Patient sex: M
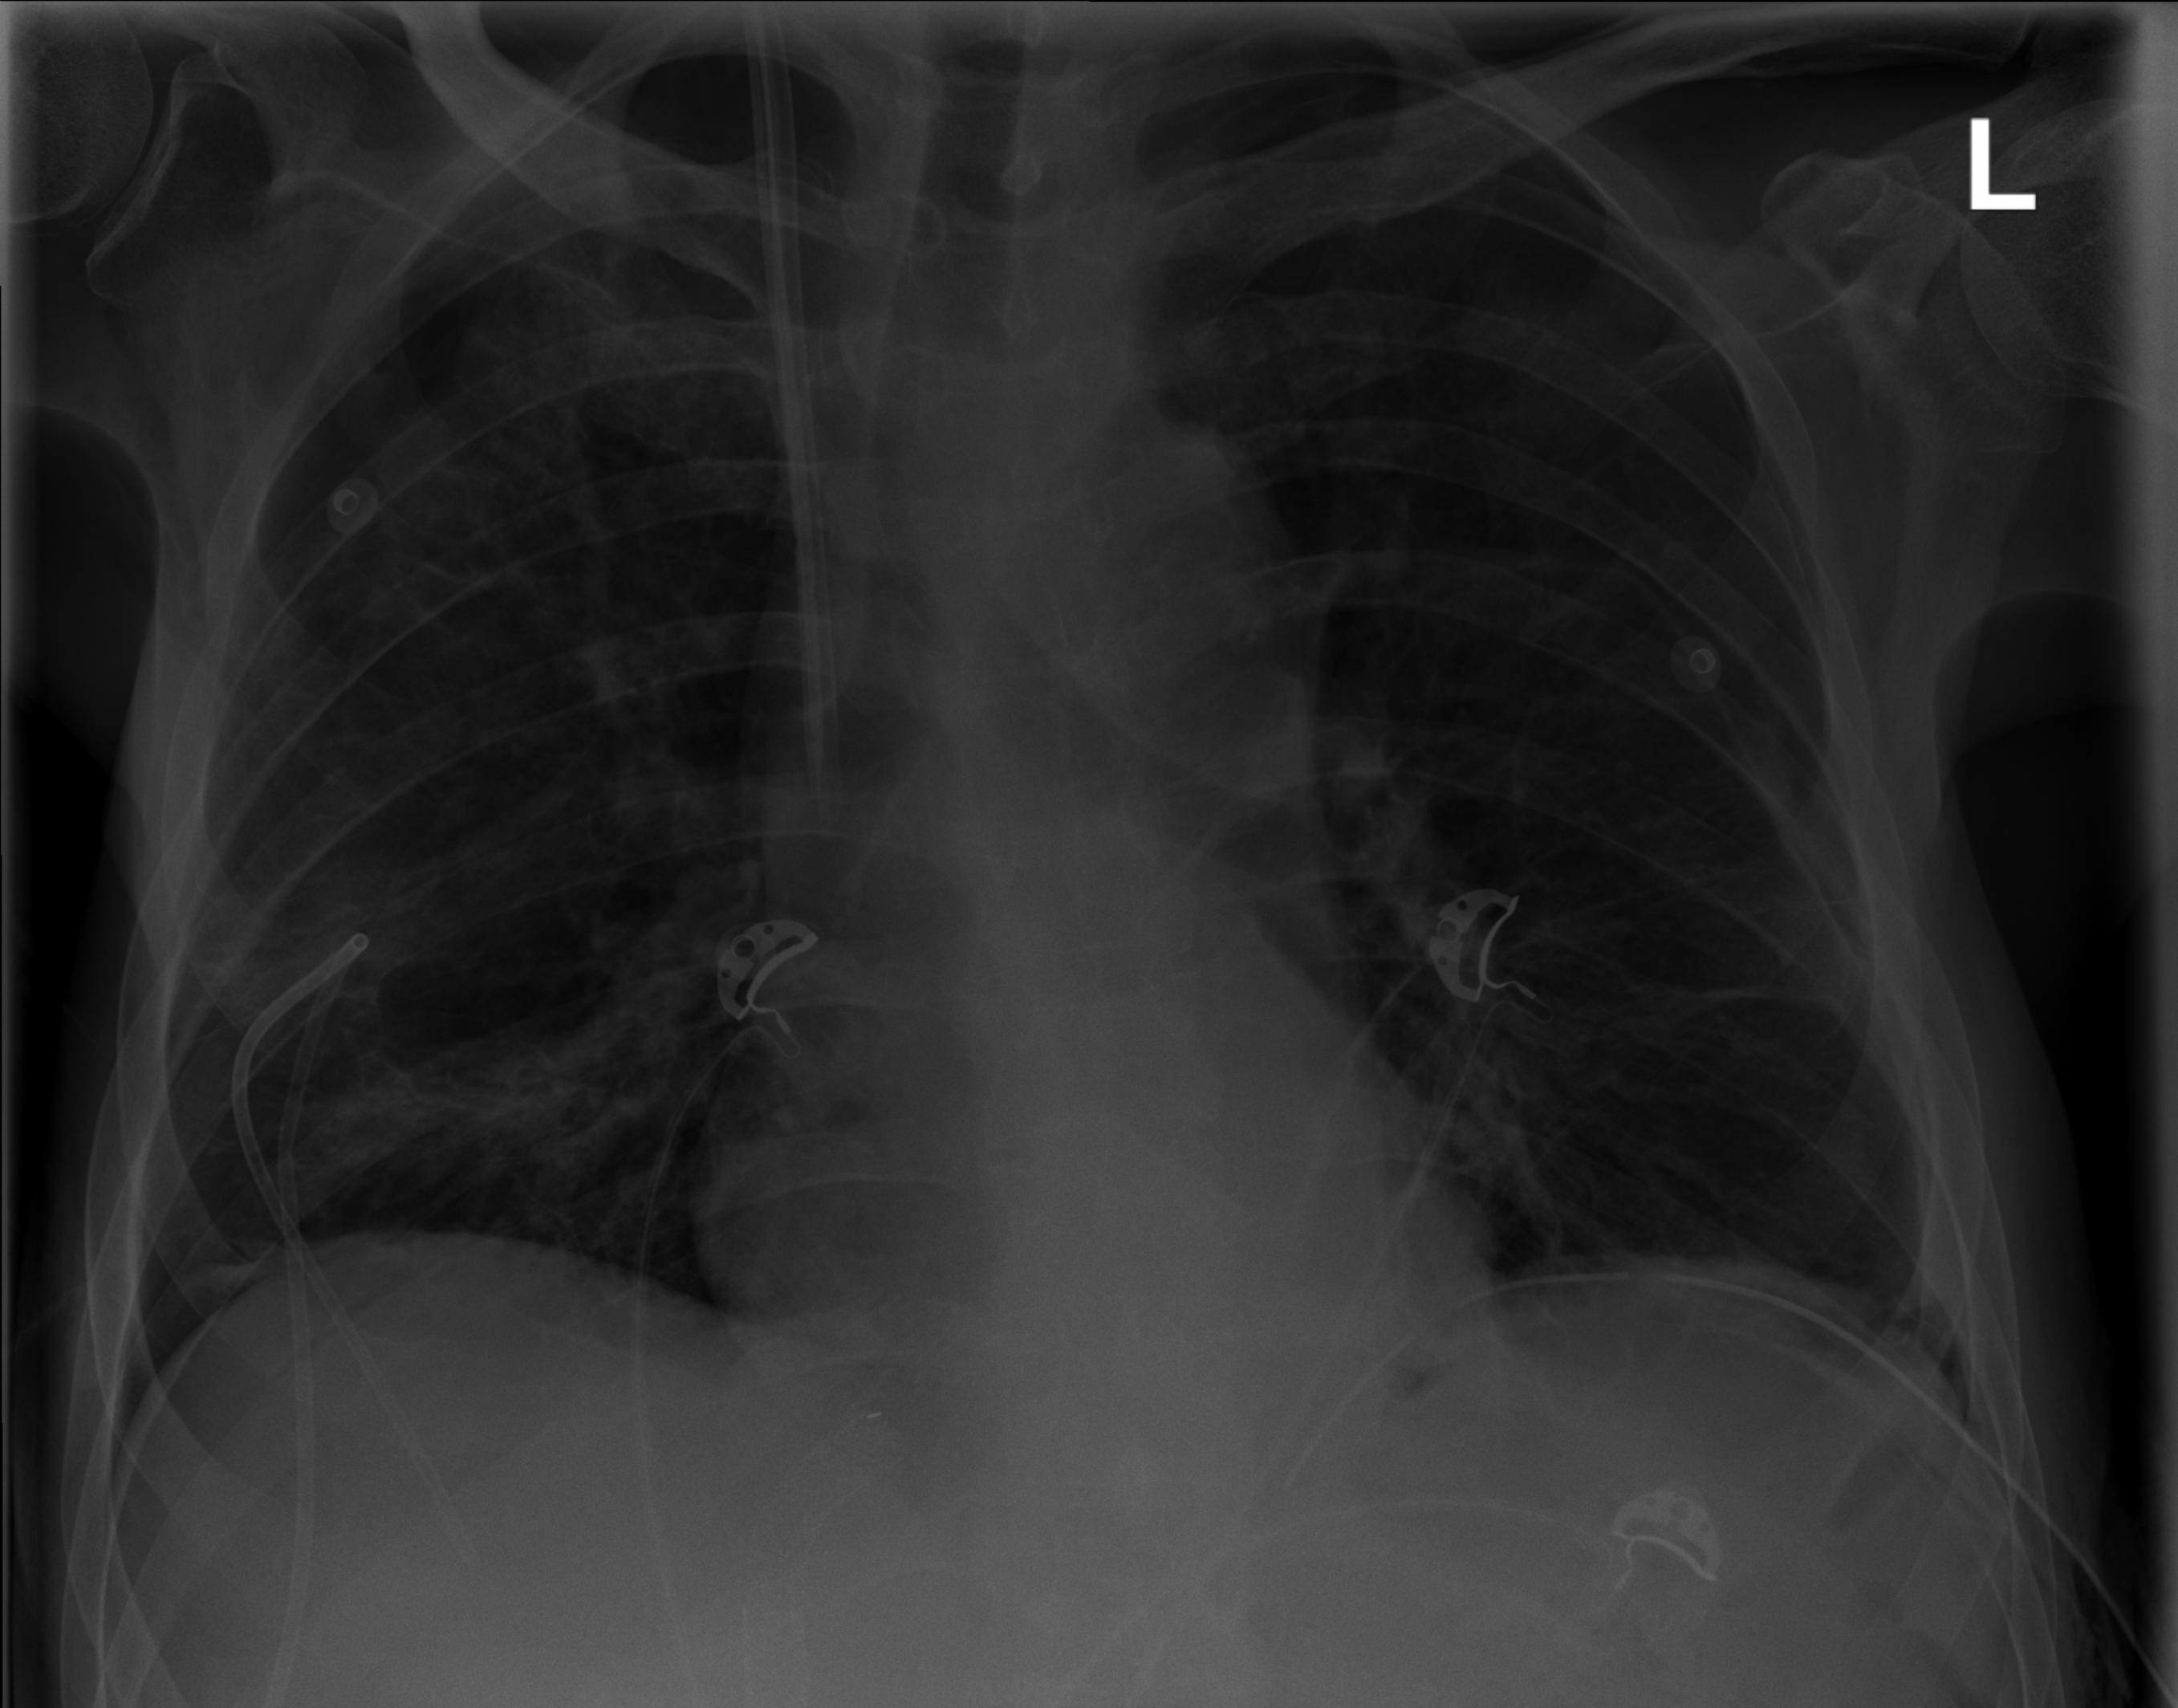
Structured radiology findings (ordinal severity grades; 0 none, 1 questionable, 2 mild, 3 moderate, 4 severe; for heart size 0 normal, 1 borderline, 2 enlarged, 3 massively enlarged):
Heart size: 0
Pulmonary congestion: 0
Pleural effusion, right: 0
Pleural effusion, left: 1
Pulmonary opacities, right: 2
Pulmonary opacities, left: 2
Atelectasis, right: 2
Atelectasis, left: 2